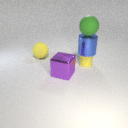
large yellow rubber sphere behind small yellow rubber cylinder